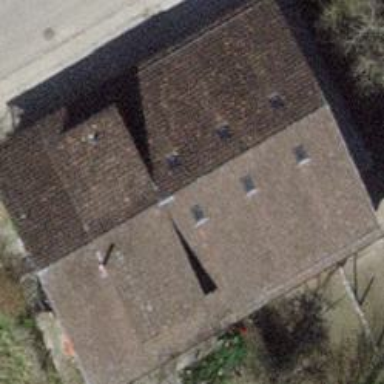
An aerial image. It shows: Dormitory building with gabled roof.